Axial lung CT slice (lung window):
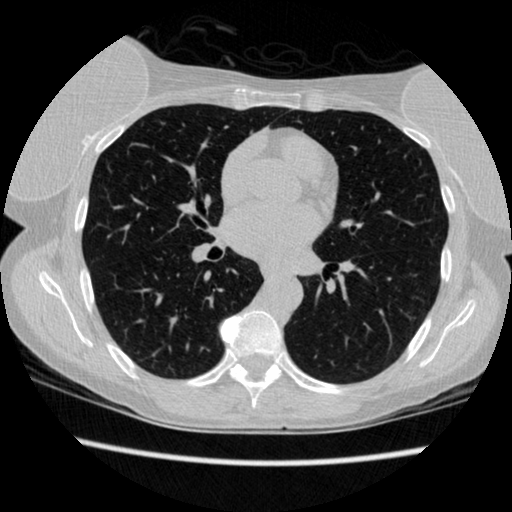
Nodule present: no